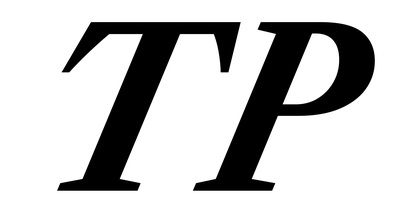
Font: LibreCaslonText-Italic_Bold_Italic